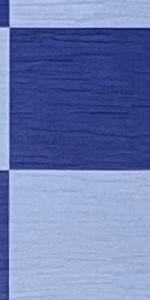
Label: Empty